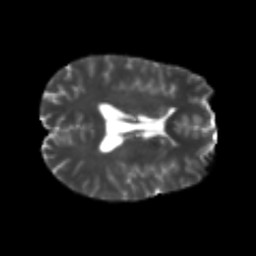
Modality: T2w
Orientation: axial
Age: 22
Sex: male
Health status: healthy
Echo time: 0.074 s